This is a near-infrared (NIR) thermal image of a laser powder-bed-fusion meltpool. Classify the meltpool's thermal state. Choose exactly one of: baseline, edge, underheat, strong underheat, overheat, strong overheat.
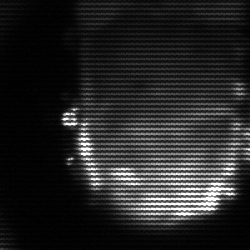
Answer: baseline